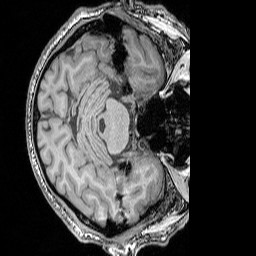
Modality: T1w
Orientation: axial
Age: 64
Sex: male
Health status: ill
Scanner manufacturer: siemens
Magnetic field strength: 3 T
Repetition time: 1.75 s
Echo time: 0.00418 s